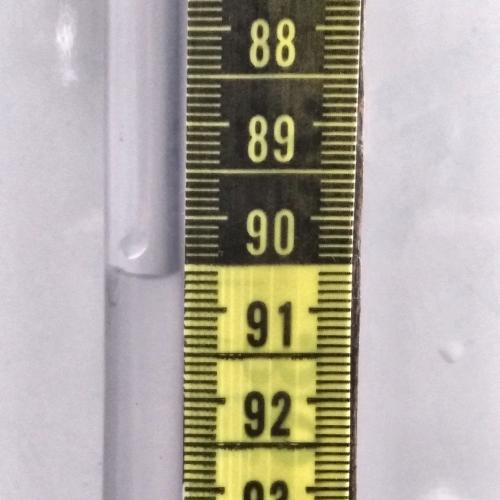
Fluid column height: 90.6 cm